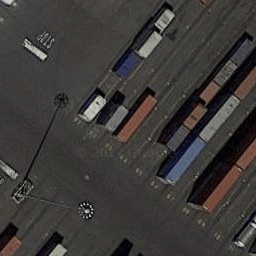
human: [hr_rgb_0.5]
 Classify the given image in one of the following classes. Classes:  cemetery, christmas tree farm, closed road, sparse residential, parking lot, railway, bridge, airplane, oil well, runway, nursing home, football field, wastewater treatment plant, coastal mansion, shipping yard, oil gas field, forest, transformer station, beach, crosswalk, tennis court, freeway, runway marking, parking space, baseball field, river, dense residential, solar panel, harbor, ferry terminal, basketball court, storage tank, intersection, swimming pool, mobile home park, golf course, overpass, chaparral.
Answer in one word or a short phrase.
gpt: shipping yard